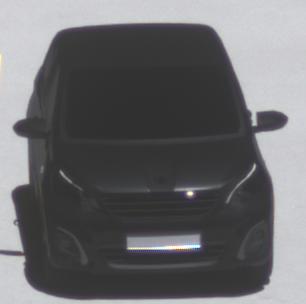
Make: Peugeot
Model: 108 1.0 VTi 68
Detailed model: 108
Model produced from: 2015/03
Model produced until: 2016/10
Doors: 3
Color: black
Road condition: dry road
Daytime: midday
Contrast: high contrast